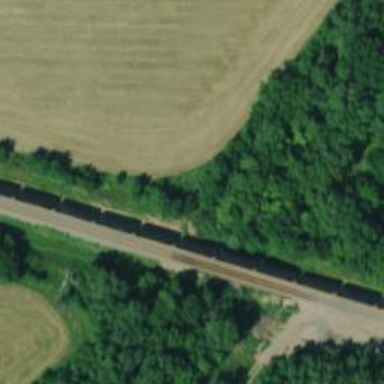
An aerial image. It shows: Bridge with two railway tracks.